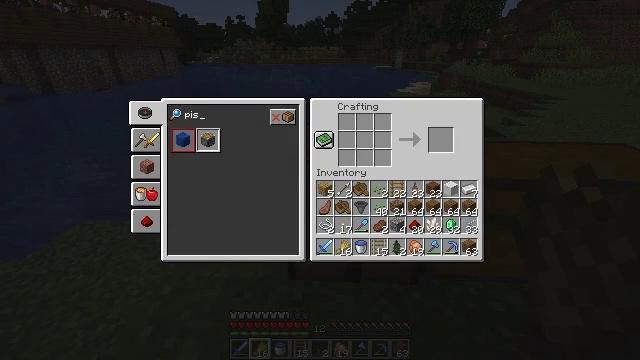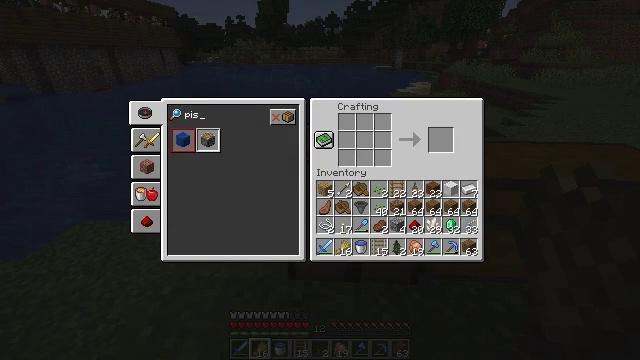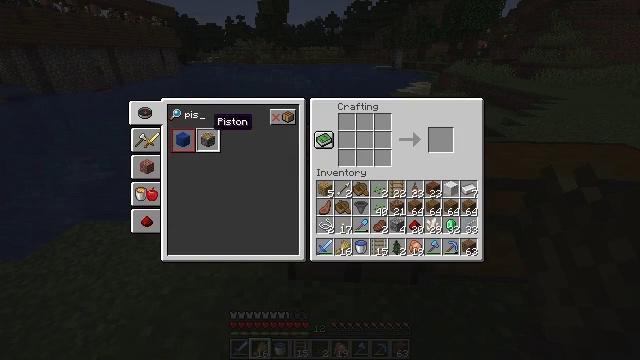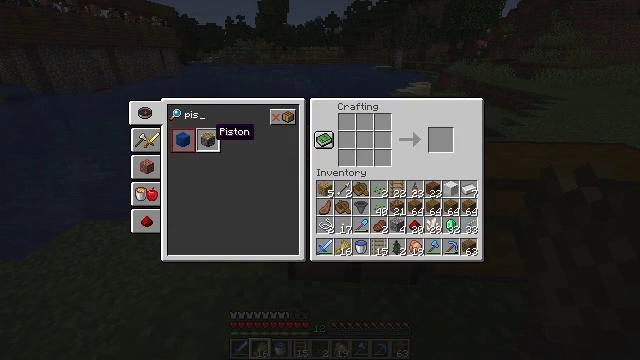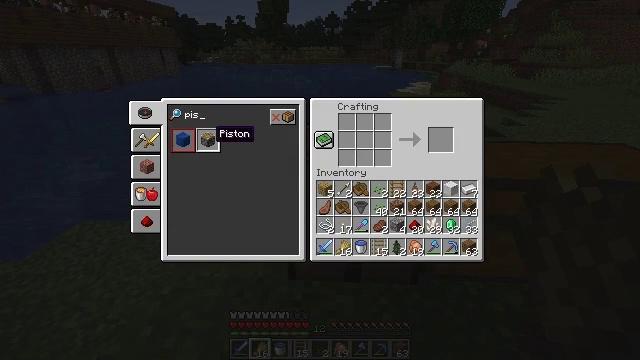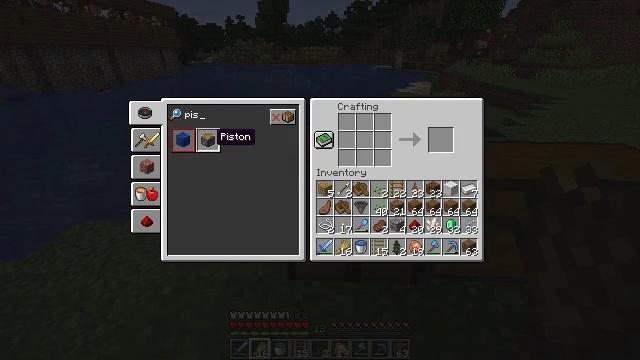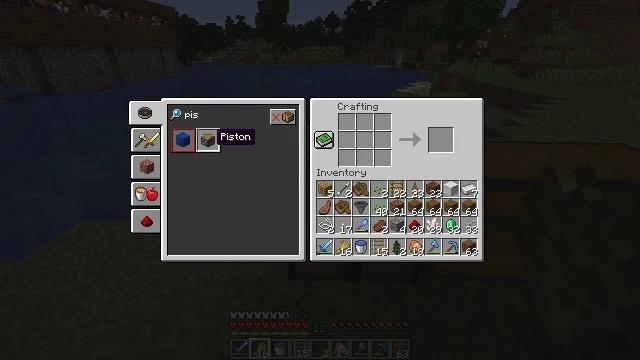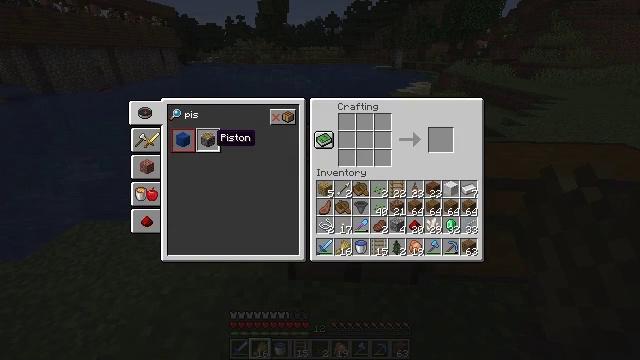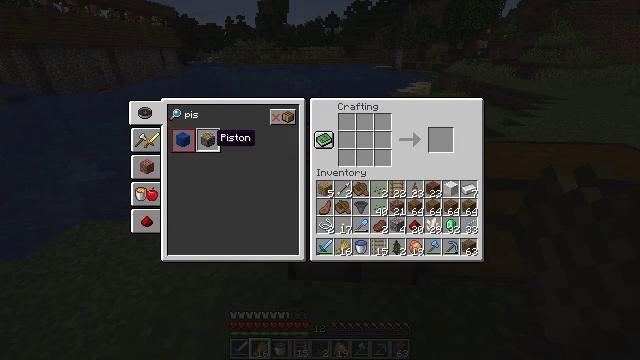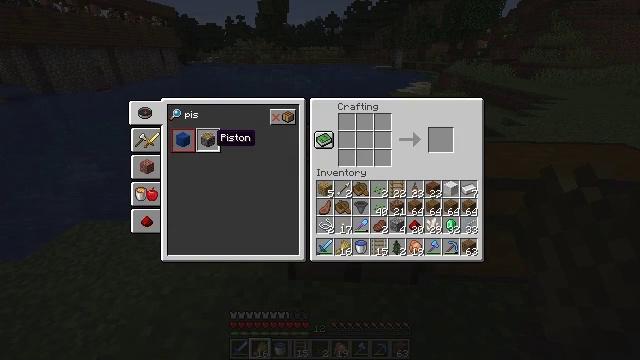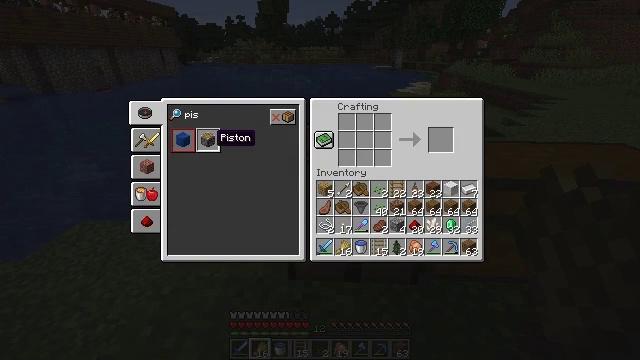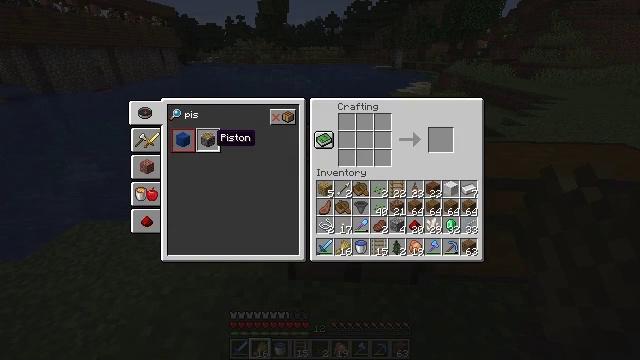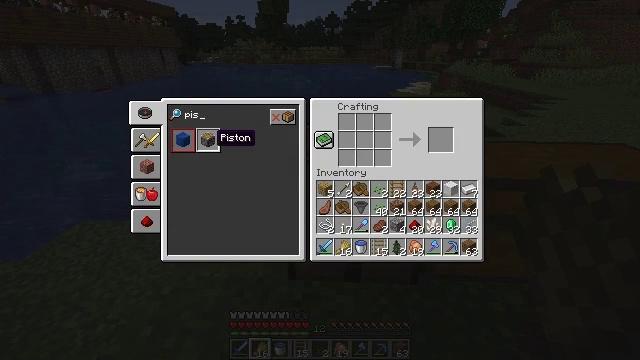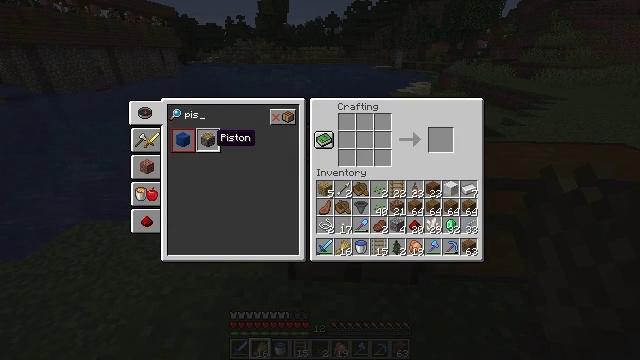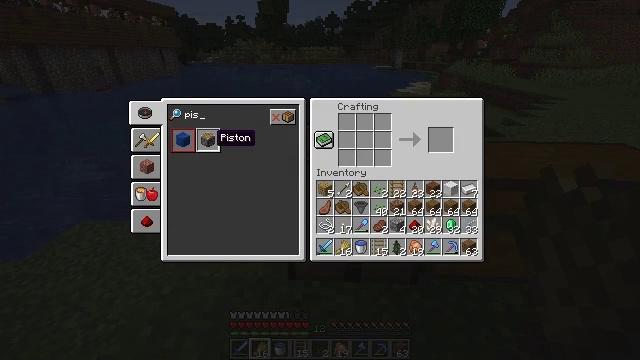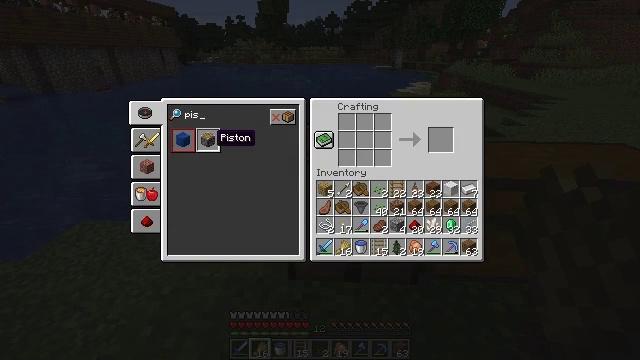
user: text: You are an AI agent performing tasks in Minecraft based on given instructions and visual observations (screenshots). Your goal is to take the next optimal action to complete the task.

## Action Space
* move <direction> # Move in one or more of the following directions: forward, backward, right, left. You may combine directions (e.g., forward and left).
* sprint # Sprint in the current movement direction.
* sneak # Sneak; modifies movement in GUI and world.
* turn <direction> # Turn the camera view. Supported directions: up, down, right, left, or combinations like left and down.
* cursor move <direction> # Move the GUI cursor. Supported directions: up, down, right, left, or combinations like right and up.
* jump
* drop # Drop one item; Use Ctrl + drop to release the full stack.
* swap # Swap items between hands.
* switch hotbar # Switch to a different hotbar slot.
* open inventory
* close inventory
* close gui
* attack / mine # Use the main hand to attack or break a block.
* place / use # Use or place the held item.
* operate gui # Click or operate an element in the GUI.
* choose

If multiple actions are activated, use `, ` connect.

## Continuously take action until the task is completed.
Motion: motion action
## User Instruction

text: Use iron, redstone, wood, and cobblestone to craft a piston.
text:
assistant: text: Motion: no_op
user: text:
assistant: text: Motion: no_op
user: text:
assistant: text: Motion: cursor move down
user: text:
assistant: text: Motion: no_op
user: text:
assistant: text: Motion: no_op
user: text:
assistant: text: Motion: no_op
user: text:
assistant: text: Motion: no_op
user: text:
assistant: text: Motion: sneak
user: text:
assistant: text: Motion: sneak
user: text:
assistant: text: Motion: sneak
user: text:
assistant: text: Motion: sneak, operate gui
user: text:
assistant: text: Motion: sneak, operate gui
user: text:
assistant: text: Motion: sneak, operate gui
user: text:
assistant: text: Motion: sneak
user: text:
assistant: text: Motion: sneak
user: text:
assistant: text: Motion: sneak
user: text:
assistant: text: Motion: sneak
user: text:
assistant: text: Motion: sneak
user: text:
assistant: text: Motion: sneak
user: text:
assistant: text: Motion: sneak
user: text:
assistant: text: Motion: sneak
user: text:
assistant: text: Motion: sneak
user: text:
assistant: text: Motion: sneak
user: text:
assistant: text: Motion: sneak
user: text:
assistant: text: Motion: sneak
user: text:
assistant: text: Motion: sneak, cursor move right
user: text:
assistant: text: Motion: sneak, cursor move right
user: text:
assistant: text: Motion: sneak, cursor move right
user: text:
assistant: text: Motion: sneak, cursor move right
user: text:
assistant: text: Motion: sneak, cursor move right